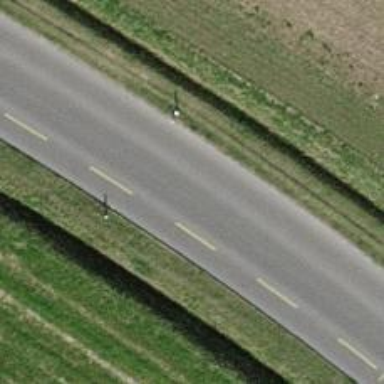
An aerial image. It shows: Tertiary road with asphalt surface. The road has cycle lane on the left side.